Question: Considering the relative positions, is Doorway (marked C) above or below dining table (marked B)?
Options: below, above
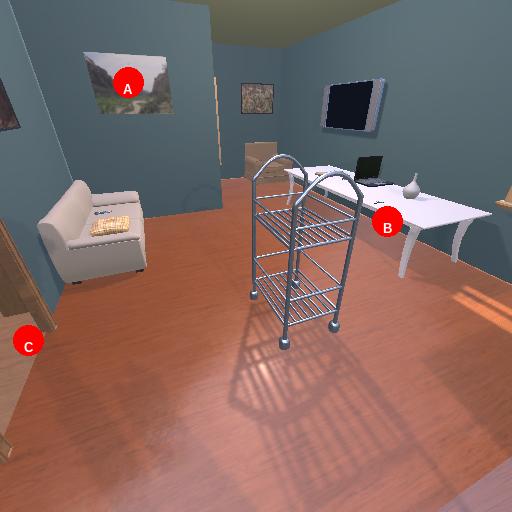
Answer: below